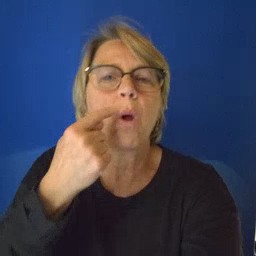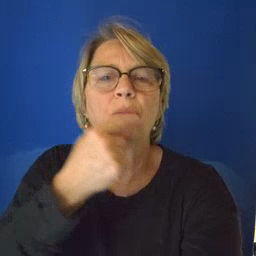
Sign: mouth